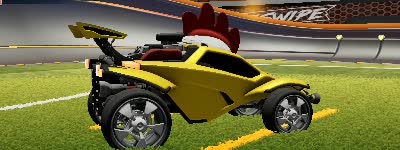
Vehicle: octane